You are looking at raw rotor-rig vibration samples arranged as a grayscale image. What is the most likely rotor condition (normal, misalignment, unbalance, looseness)?
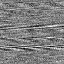
Answer: normal